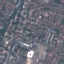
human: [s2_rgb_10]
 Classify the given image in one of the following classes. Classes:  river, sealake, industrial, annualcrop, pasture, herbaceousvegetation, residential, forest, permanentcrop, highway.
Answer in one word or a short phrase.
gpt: Residential